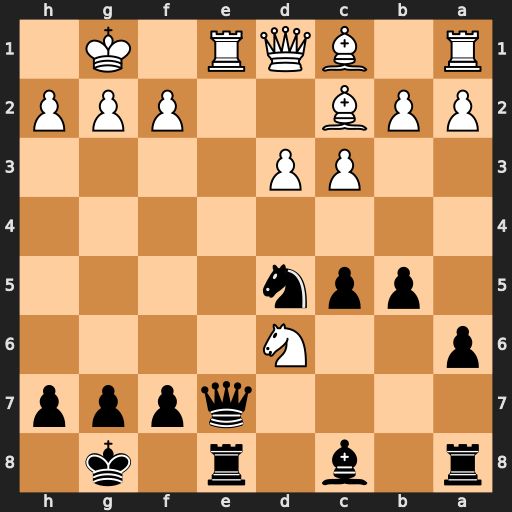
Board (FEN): r1b1r1k1/4qppp/p2N4/1ppn4/8/2PP4/PPB2PPP/R1BQR1K1
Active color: b
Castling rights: -
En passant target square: -
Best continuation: Qxe1+ Qxe1 Rxe1#